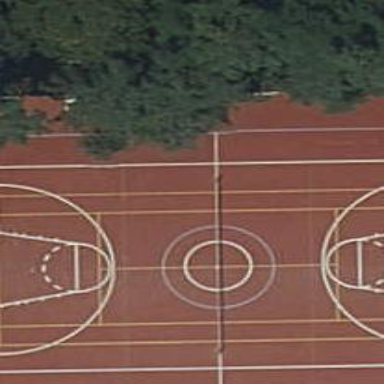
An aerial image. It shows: Paved netball pitch for sports and leisure activities.